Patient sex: F
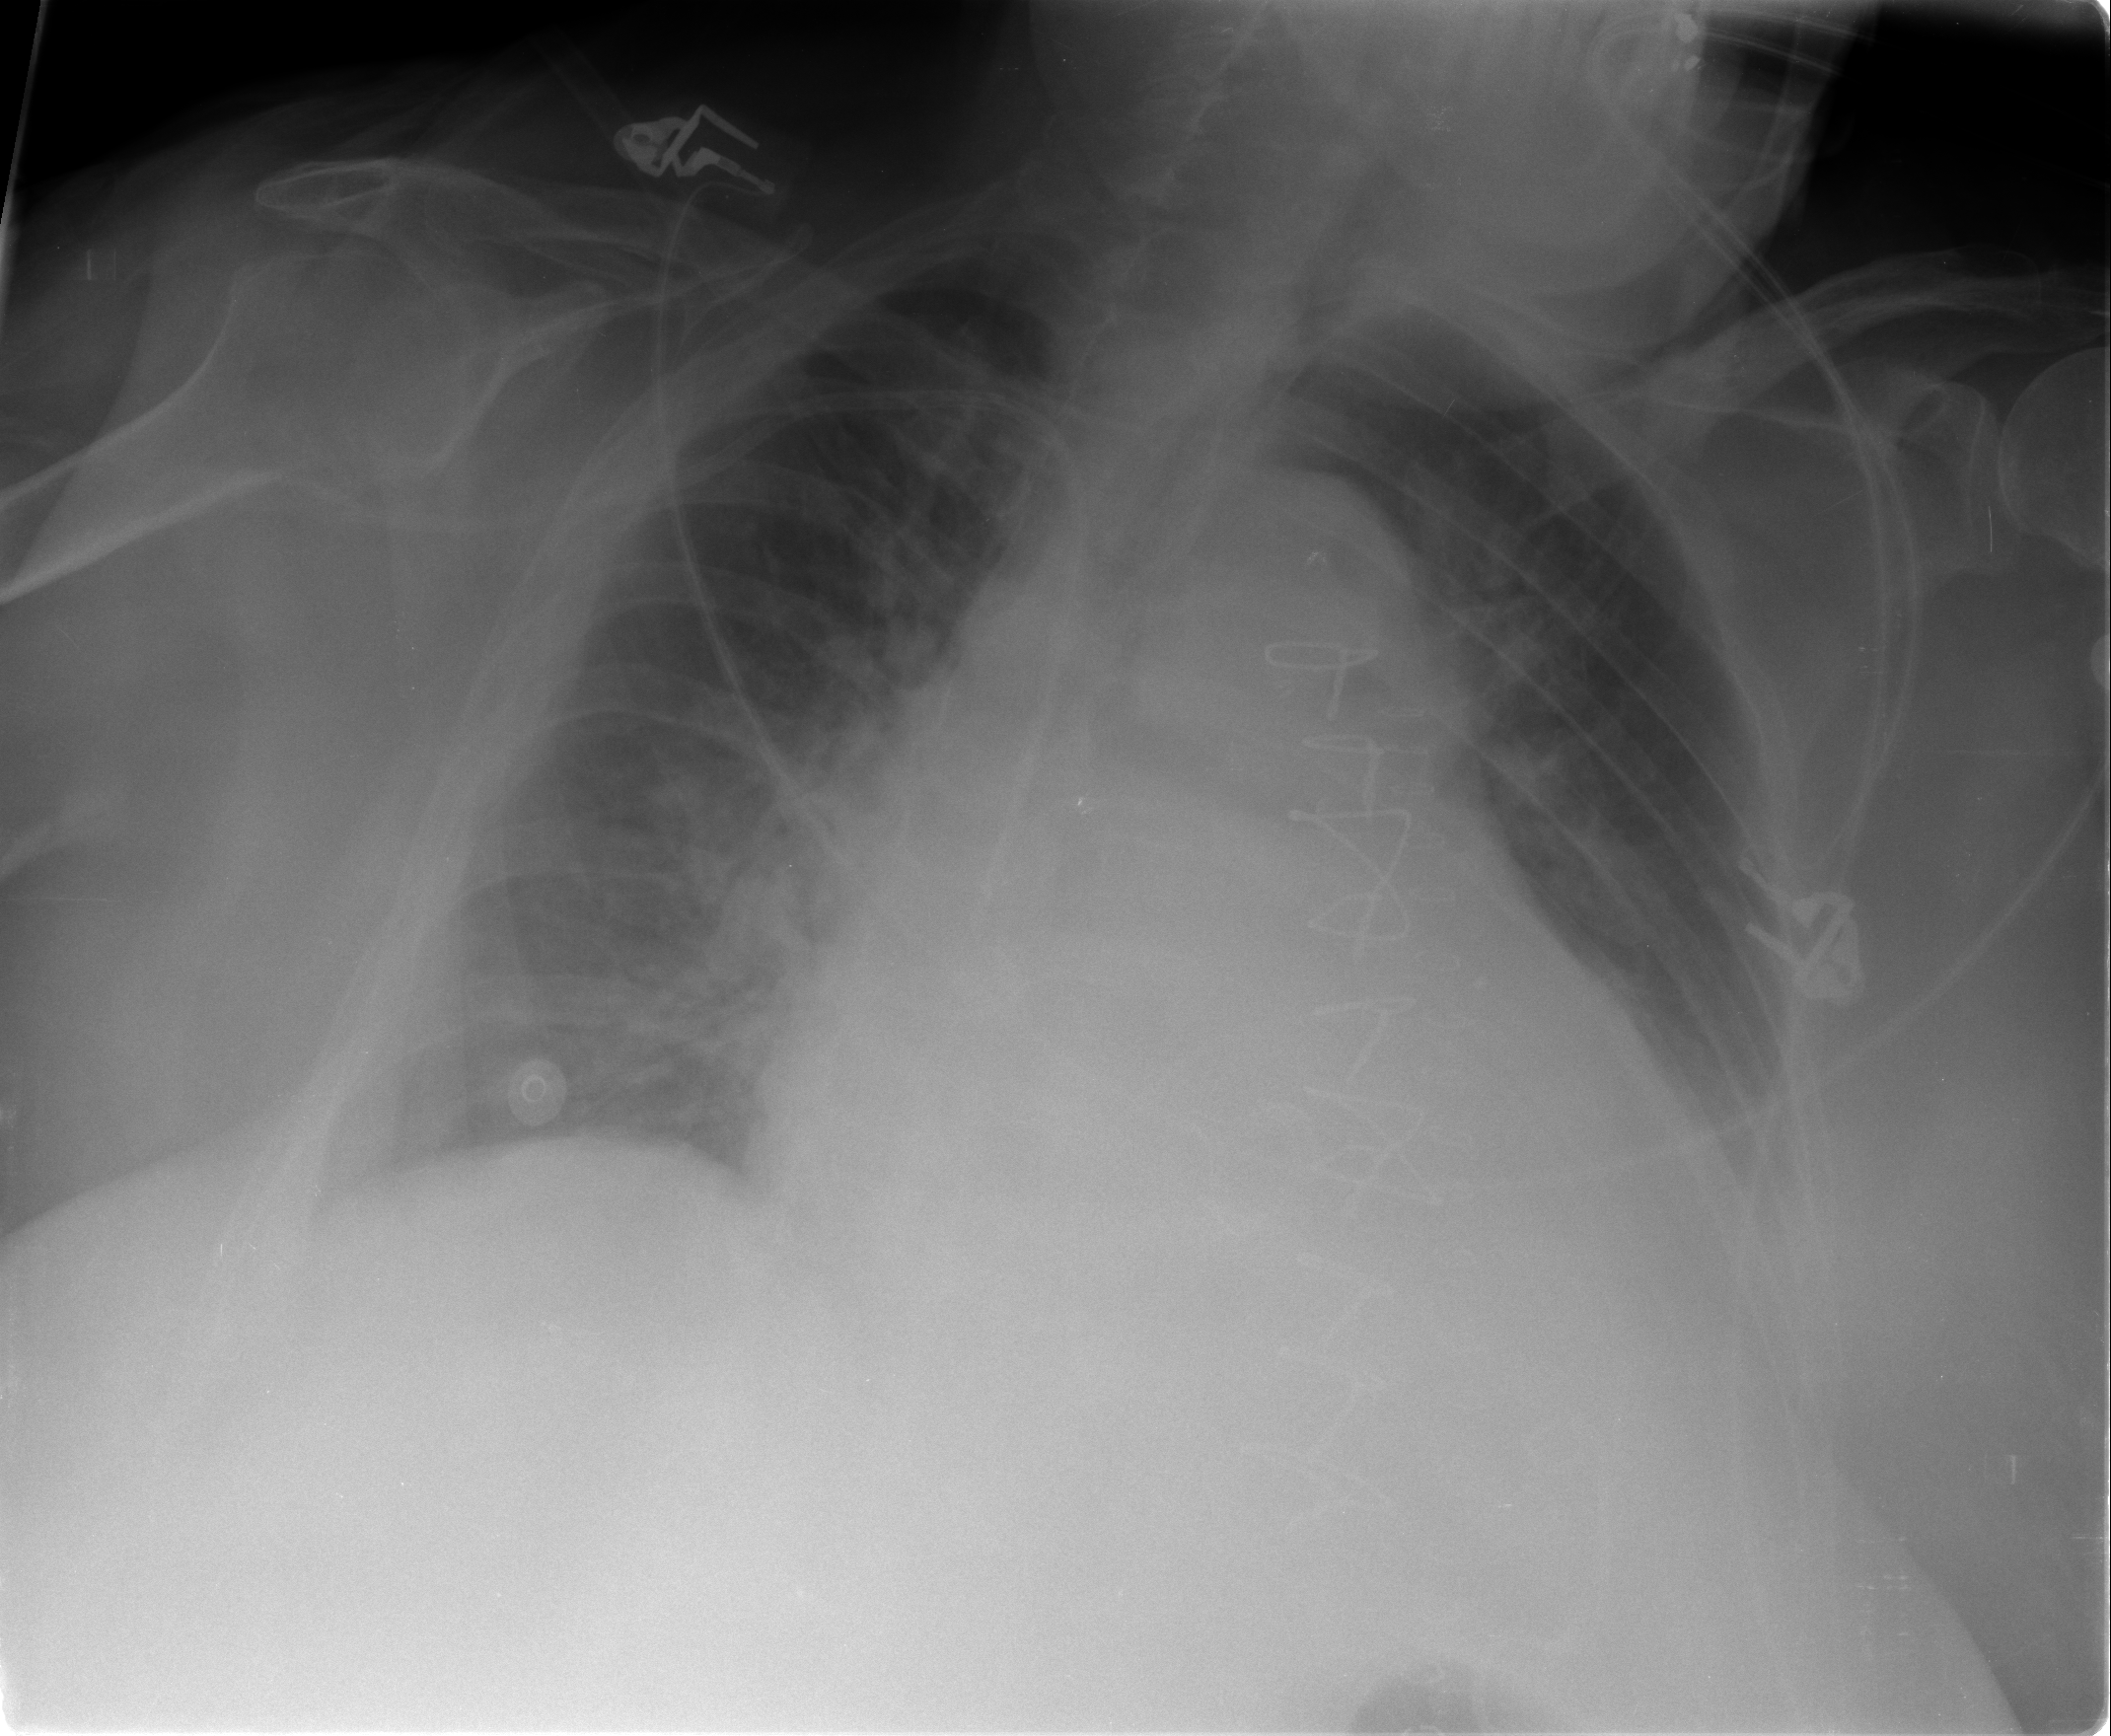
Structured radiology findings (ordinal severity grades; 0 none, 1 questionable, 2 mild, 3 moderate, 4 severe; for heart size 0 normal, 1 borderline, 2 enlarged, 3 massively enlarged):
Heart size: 2
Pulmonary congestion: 2
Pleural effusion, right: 0
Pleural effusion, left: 2
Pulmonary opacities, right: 1
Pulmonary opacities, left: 0
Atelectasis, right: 1
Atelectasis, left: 2